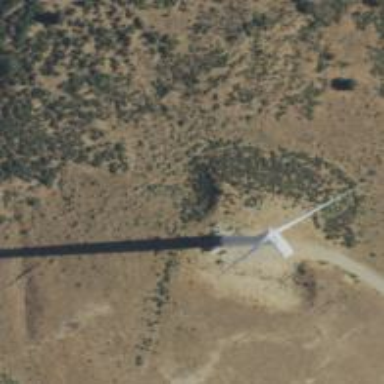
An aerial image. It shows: Wind generator with horizontal axis. The generator is wind turbine.